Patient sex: M
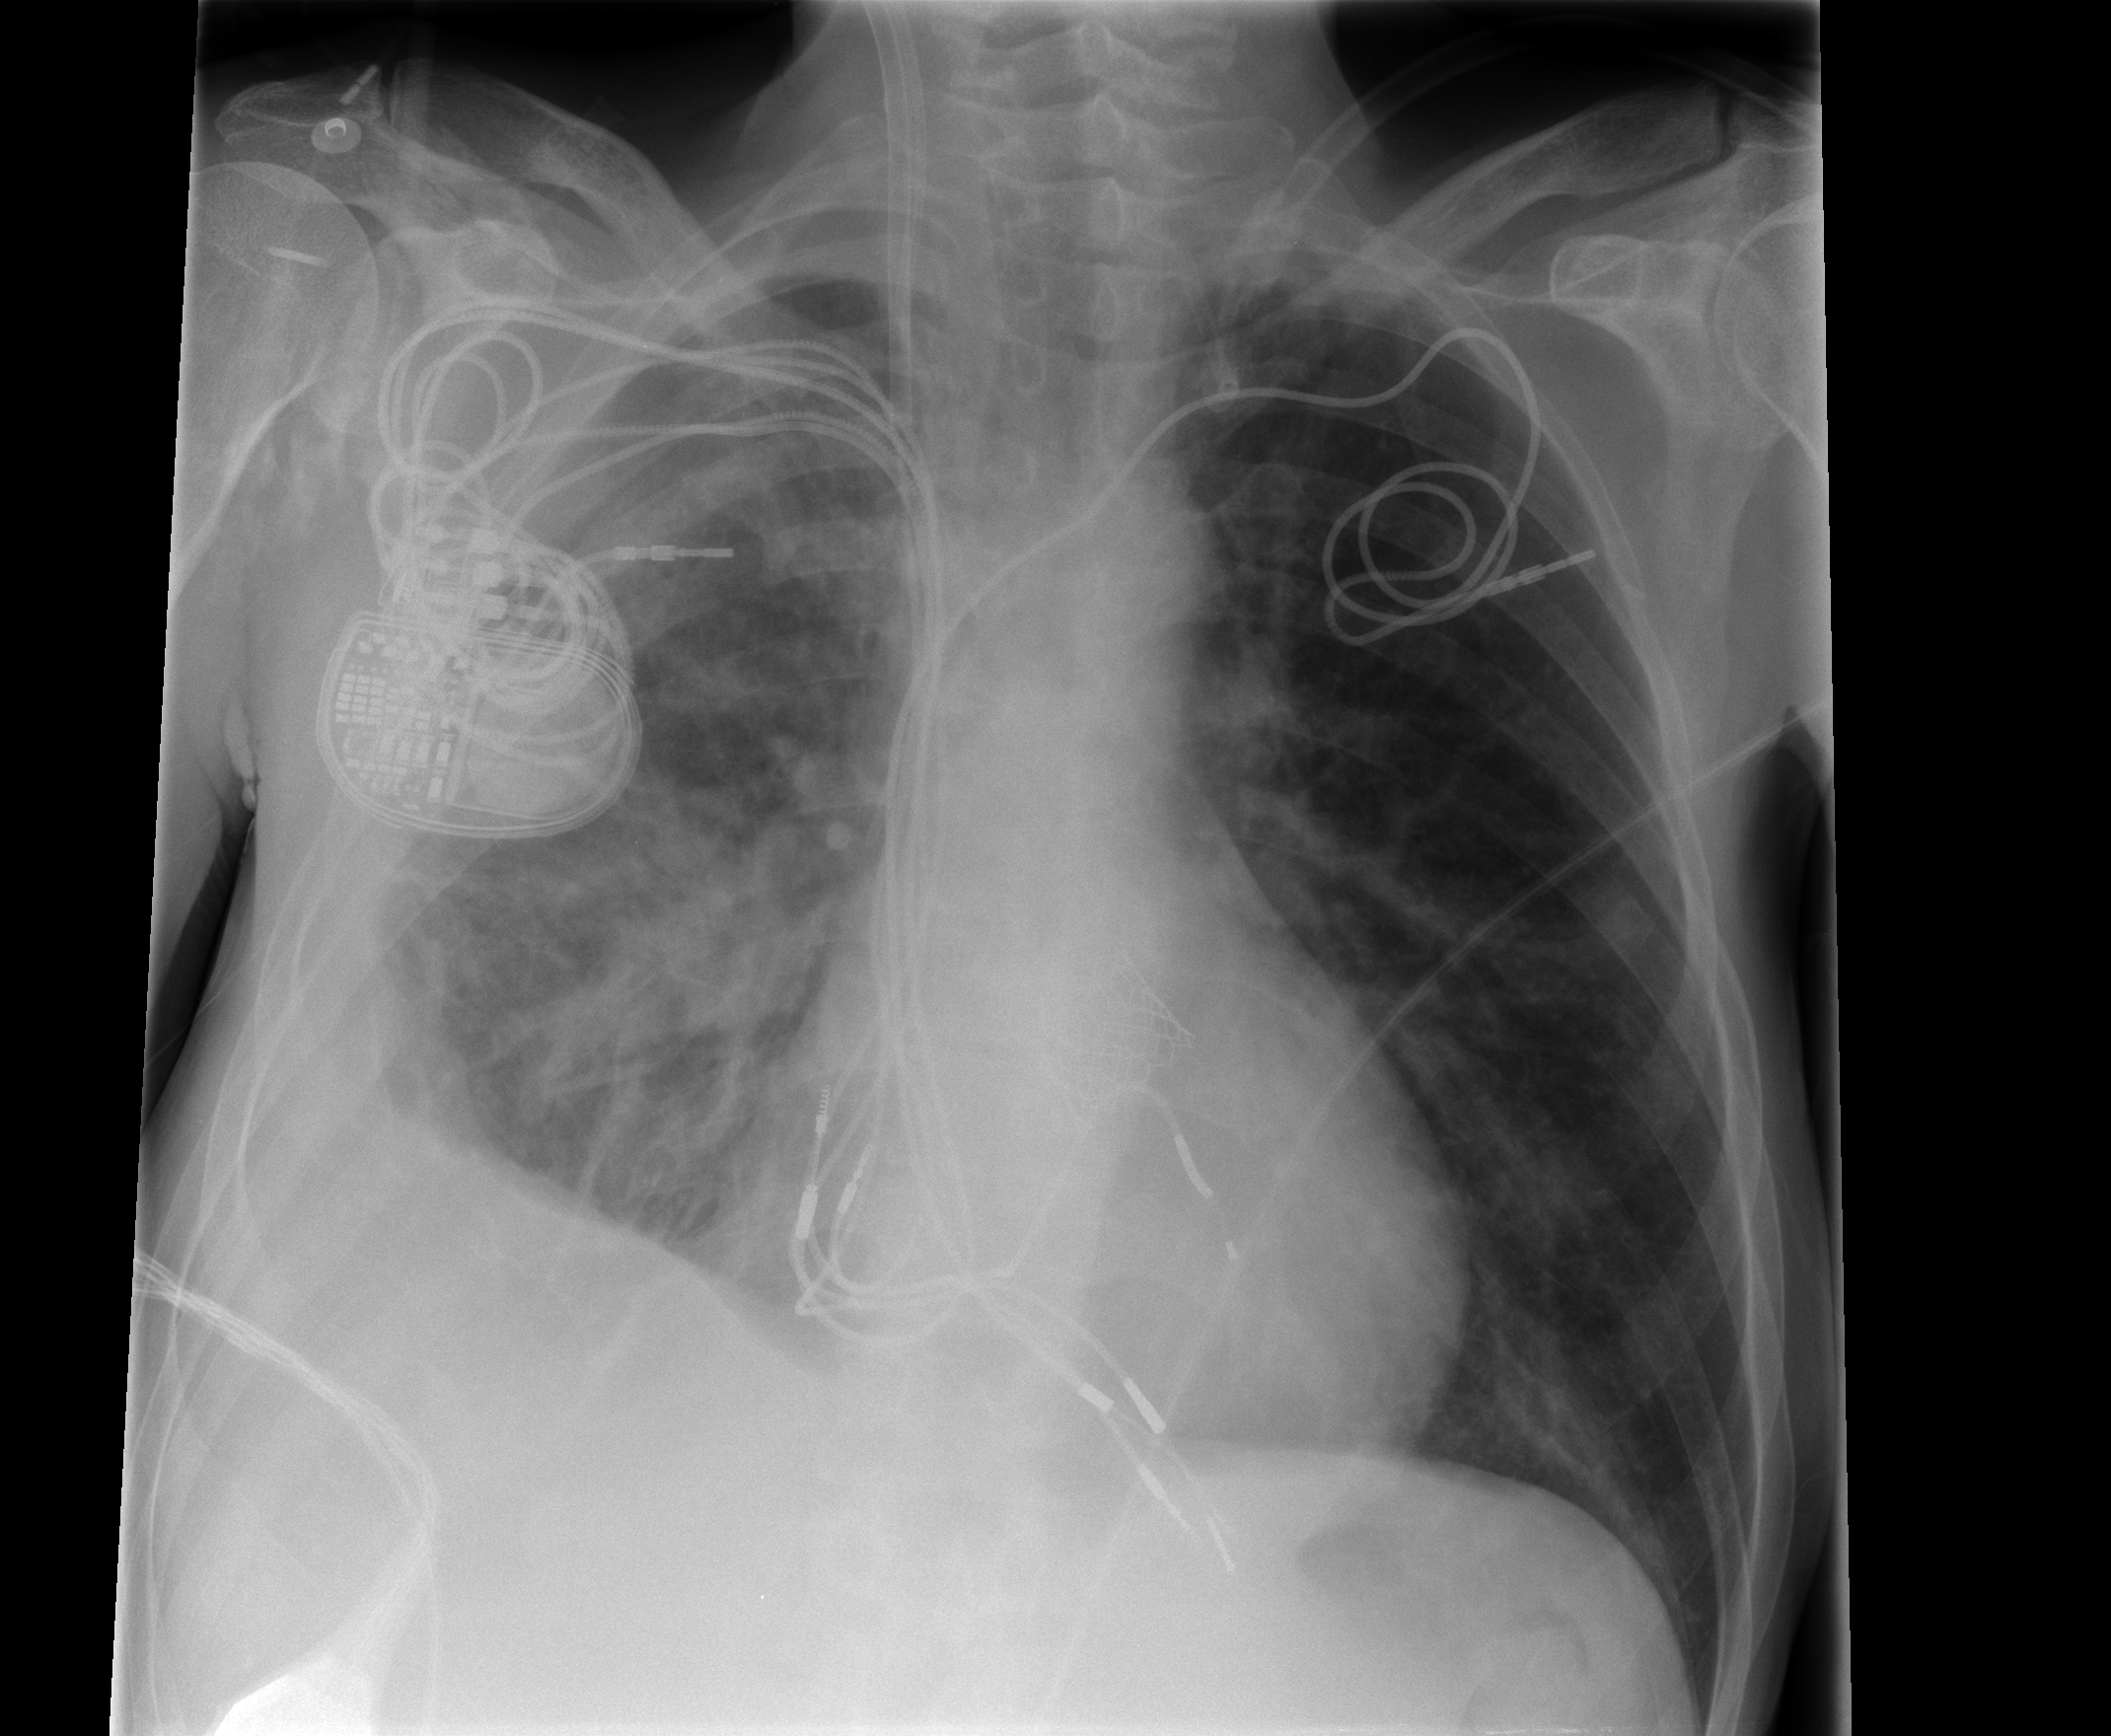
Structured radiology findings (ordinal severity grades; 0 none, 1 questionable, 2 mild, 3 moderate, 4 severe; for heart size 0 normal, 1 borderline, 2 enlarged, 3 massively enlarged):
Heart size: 1
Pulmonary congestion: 2
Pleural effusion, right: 3
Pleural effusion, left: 0
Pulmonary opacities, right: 2
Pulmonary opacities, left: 0
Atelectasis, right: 2
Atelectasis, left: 0